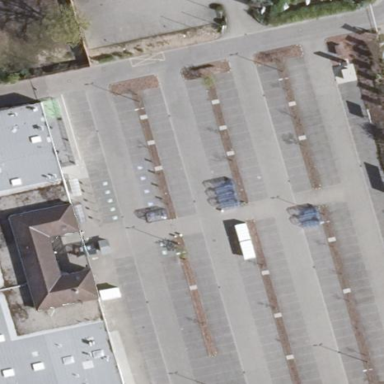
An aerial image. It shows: Parking area with surface.